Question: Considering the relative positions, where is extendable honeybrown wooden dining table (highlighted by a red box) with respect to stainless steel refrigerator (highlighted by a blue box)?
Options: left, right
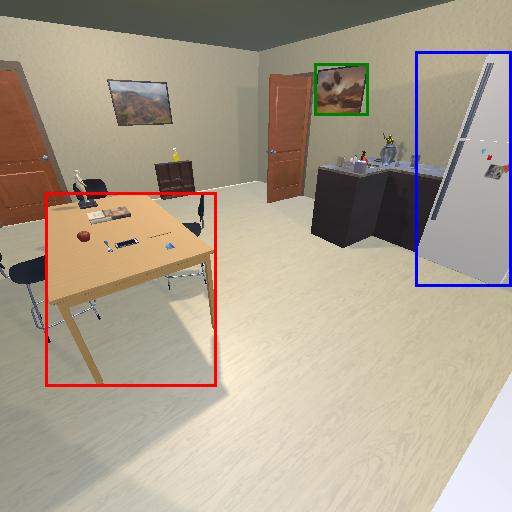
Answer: left